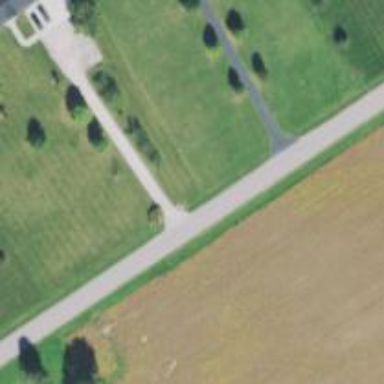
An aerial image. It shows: Driveway leading to service road.